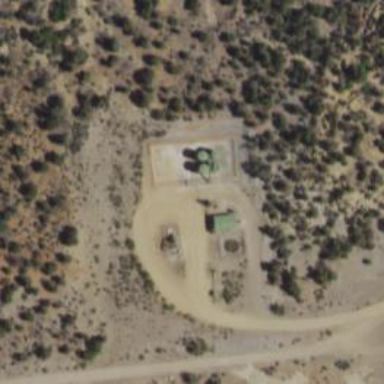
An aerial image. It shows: Storage tank with man-made structure.